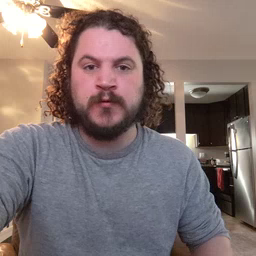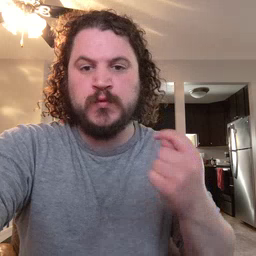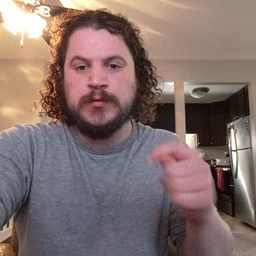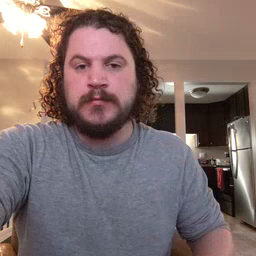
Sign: toy